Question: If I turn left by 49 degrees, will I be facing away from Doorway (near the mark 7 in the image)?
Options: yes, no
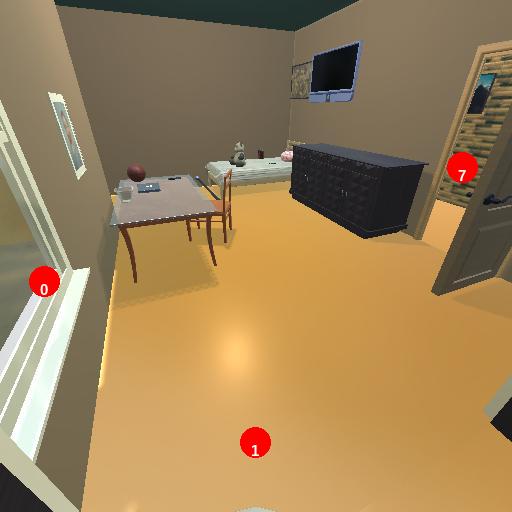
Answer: yes